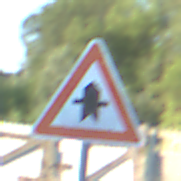
Verkehrszeichen: Vorfahrt
Umgebung: Outdoor, Nature
Tageszeit: MorningAfternoon
Wetter: Clear
Licht: Natural
Jahreszeit: NotSpecified
Kontrast: HighContrast